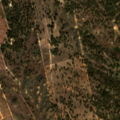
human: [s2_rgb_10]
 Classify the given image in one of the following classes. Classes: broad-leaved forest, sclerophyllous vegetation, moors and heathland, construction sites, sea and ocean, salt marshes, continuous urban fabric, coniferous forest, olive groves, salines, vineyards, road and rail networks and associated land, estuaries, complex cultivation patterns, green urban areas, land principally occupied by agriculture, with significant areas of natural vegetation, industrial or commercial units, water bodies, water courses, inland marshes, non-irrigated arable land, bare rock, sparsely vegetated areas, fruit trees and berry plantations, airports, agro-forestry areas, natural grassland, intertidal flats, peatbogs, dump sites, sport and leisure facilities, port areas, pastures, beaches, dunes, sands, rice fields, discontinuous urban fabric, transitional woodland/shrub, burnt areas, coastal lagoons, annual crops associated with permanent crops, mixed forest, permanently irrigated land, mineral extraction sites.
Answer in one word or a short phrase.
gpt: non-irrigated arable land, agro-forestry areas, transitional woodland/shrub